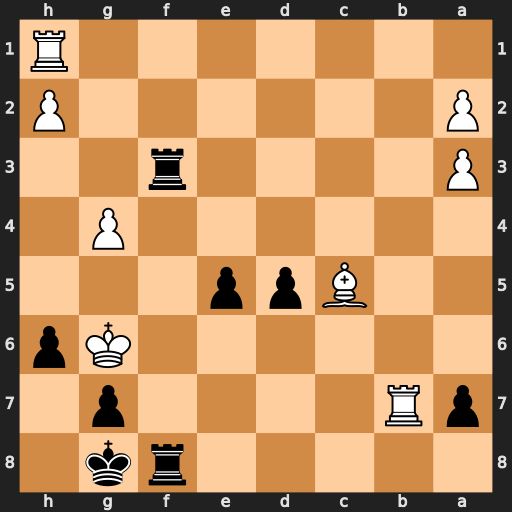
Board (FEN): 5rk1/pR4p1/6Kp/2Bpp3/6P1/P4r2/P6P/7R
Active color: b
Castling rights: -
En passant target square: -
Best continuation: R8f6+ Kh5 Rh3#